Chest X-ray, PA view. Patient: 66 years old, sex M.
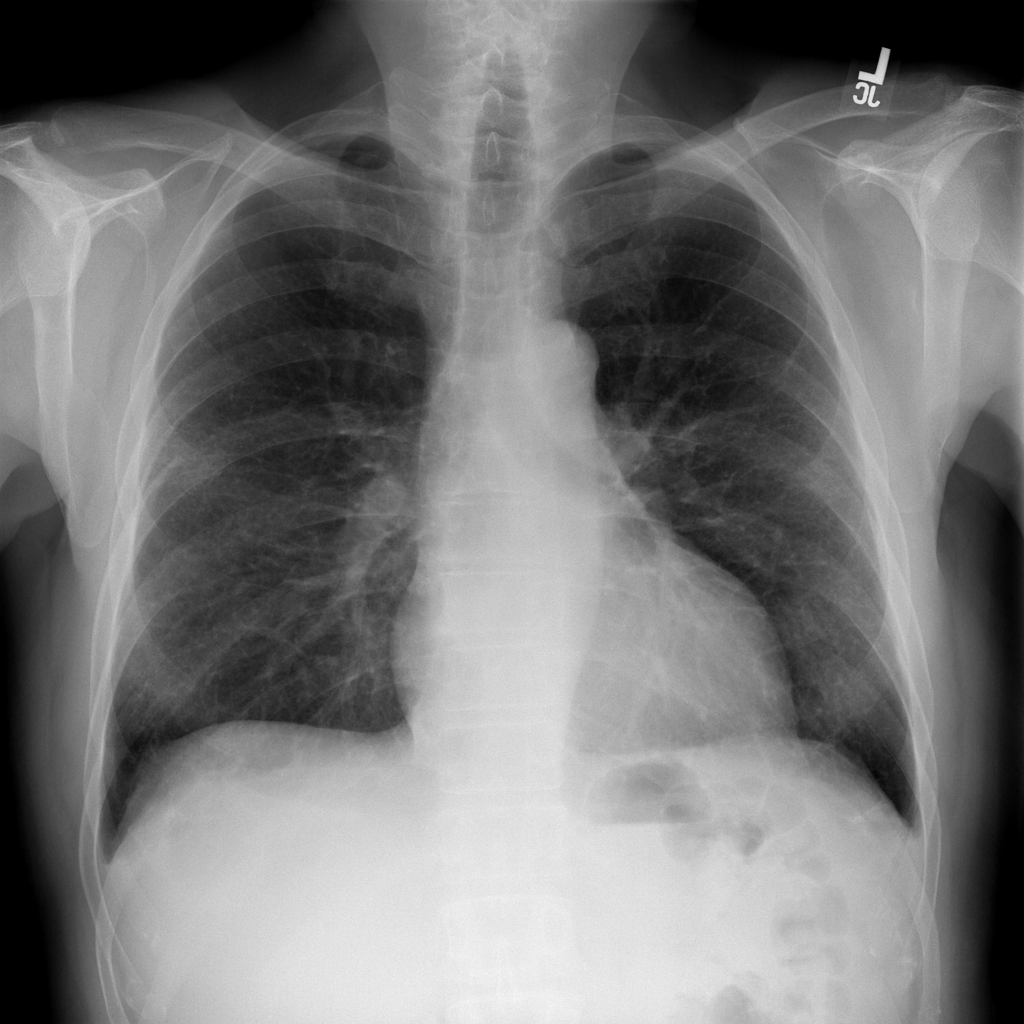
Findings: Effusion